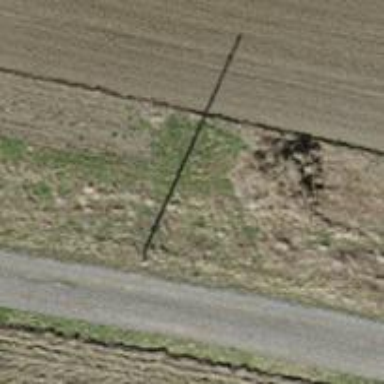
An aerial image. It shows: Power pole.